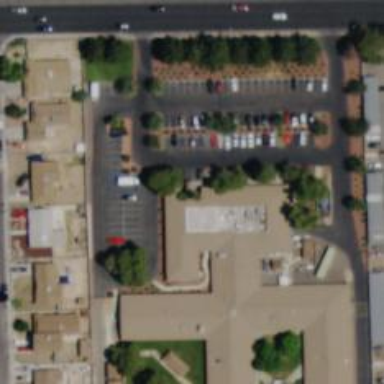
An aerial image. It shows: Nursing home.